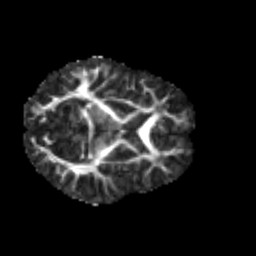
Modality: FA
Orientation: axial
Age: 8
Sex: female
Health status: healthy